Chest X-ray:
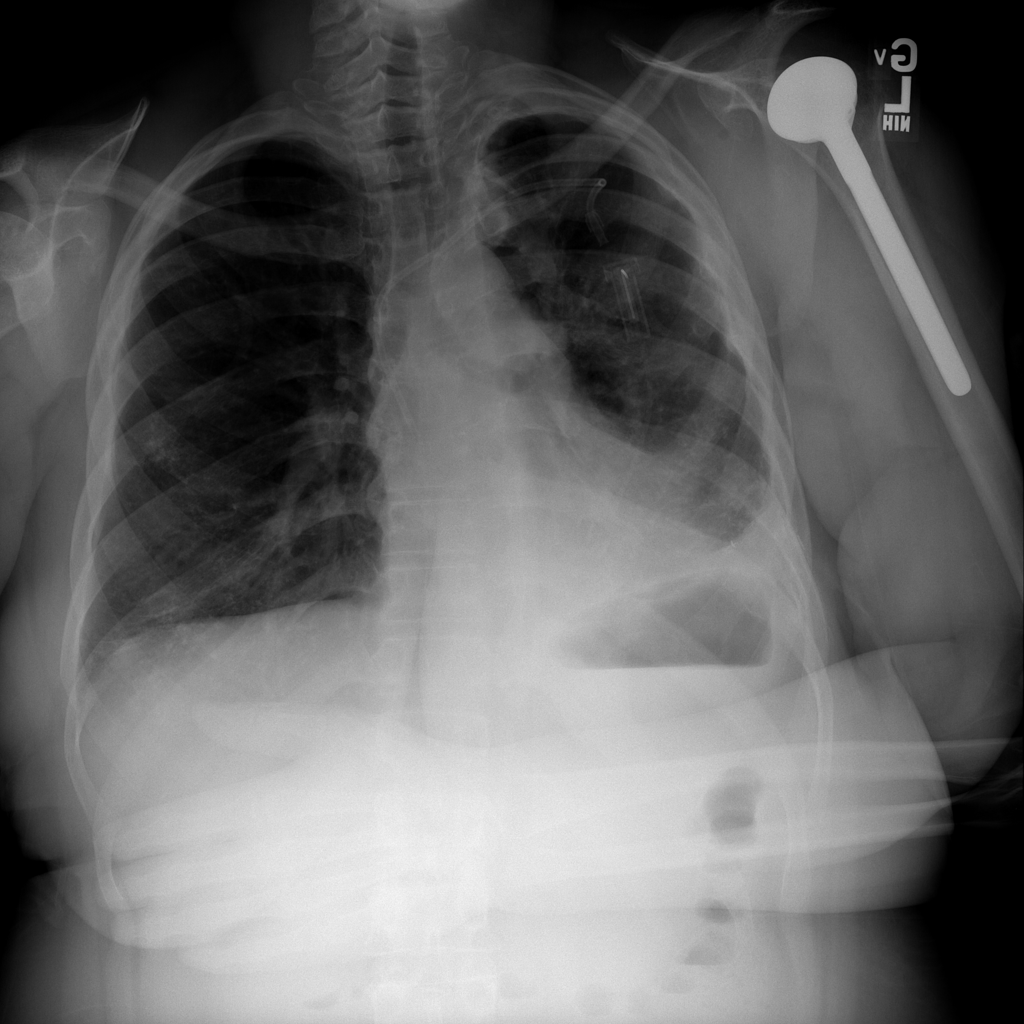
Findings: Pleural Thickening
No abnormal finding: no